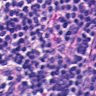
Metastatic tissue present: no